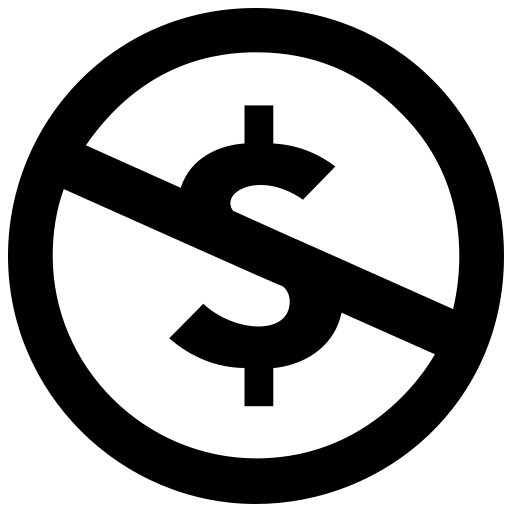
Tags: icon, FontAwesome, fa-icon, brand, creative, commons, nc